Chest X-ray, PA view. Patient: 40 years old, sex M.
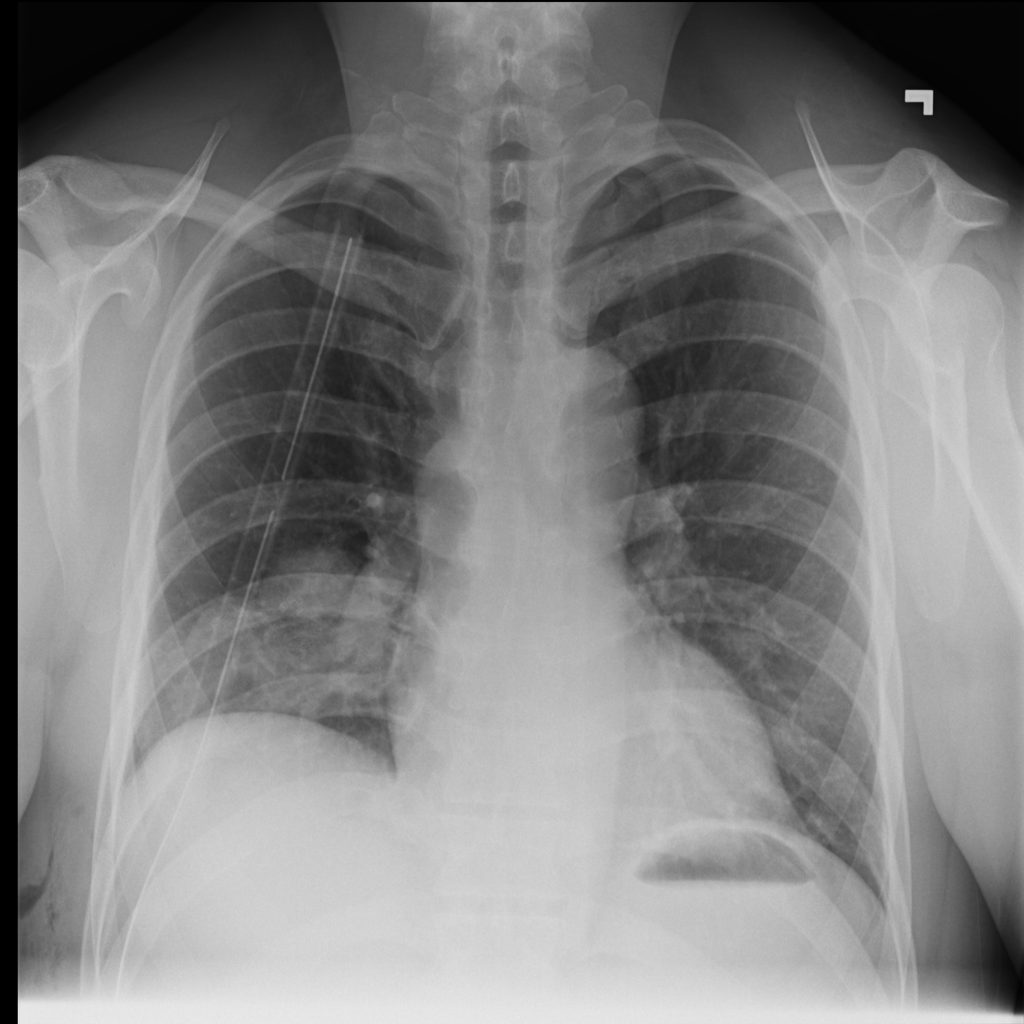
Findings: No Finding